Question: I want to create action sheet same bellow picture with Delete button red color and Cancel button. How can i do that? Thanks much

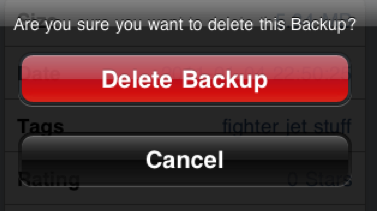
Answer: Simply use that code make make delete button as destructiveButton
'''
UIActionSheet *actionSheet = [[UIActionSheet alloc] initWithTitle:@"Are you sure you want to delete this backup?" delegate:self cancelButtonTitle:@"Cancel" destructiveButtonTitle:@"Delete Backup" otherButtonTitles:nil,nil];
actionSheet.actionSheetStyle = UIActionSheetStyleBlackOpaque;
[actionSheet showInView:self.view];
'''